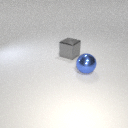
large gray metal cube behind large blue metal sphere